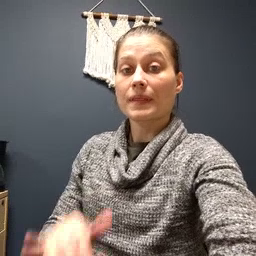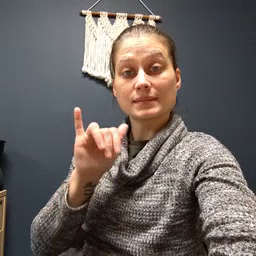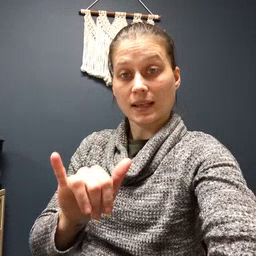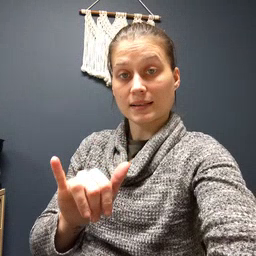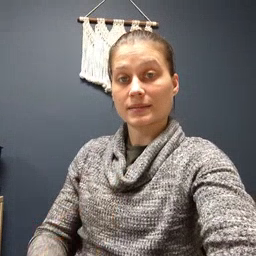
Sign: stay